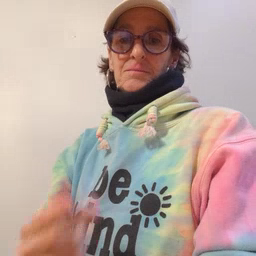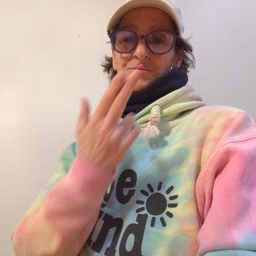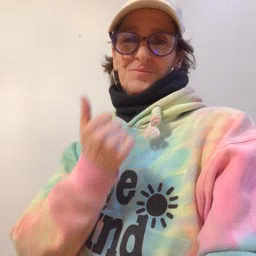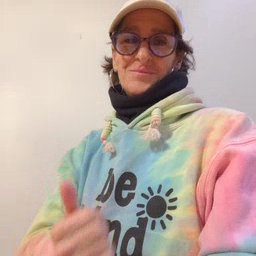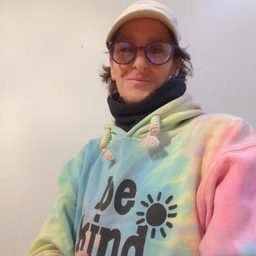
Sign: cute